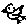
Label: bird